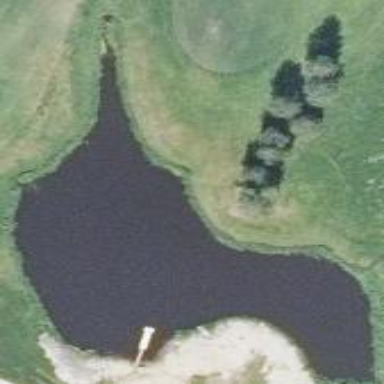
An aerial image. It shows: Water hazard on golf course. The hazard is natural water feature.